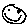
Label: smiley face